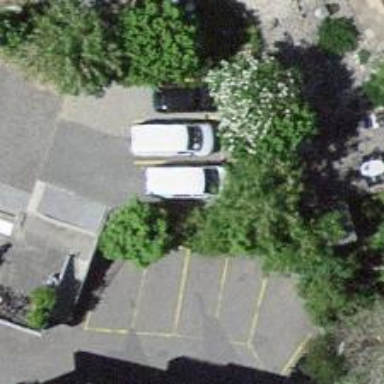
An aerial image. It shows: Garage.